Question: I create ItemsControl template like this:
'''
<ItemsControl.ItemTemplate>
<DataTemplate>
<TextBox Text="{Binding }" />
</DataTemplate>
</ItemsControl.ItemTemplate>
'''
It works when I run on simulator. But I notice there are gaps between each TextBox.
I check the margins for TextBox are 0s. And ItemsControl Margins are 0s.
So can you please tell me where there are gaps in each items control?
Thank you.

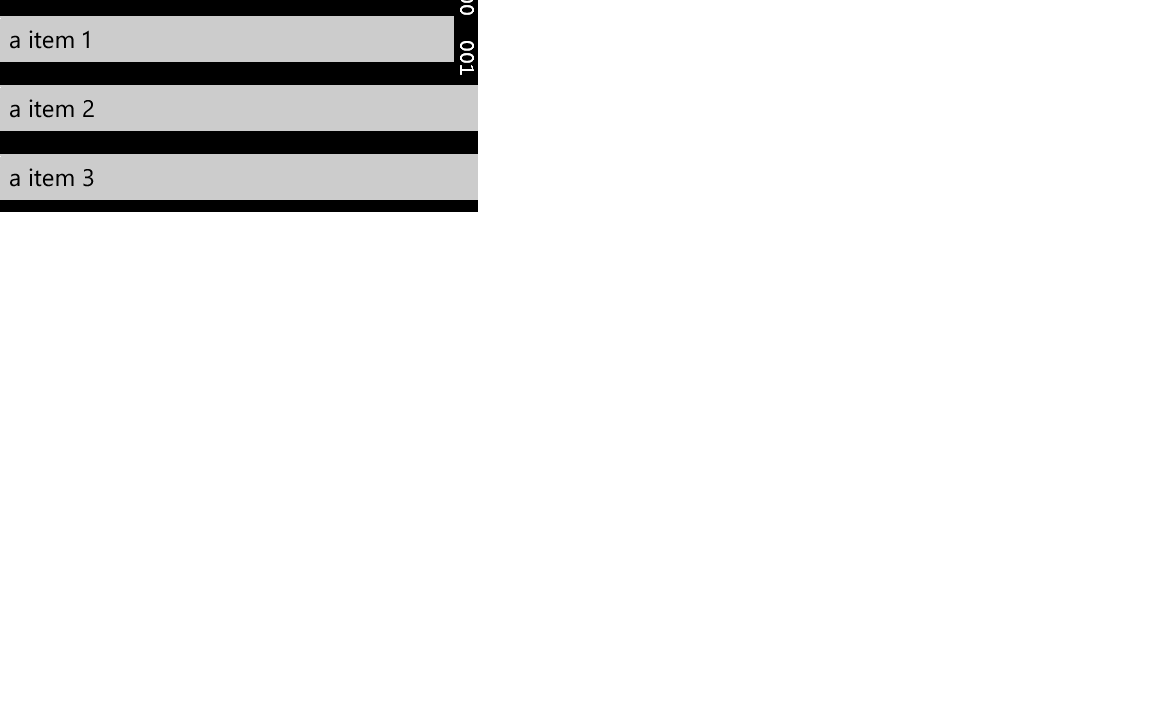
Answer: The gap is created by the TextBox and not by the ItemsControl.
To get rid of the gap, you have to edit the style of TextBox and remove the 'PhoneTouchTargetOverhang' margin of the Outer most border within the Control Template.
Here is the style,
'''
<Style x:Key="TextBoxStyle1" TargetType="TextBox">
<Setter Property="FontFamily" Value="{StaticResource PhoneFontFamilyNormal}"/>
<Setter Property="FontSize" Value="{StaticResource PhoneFontSizeMediumLarge}"/>
<Setter Property="Background" Value="{StaticResource PhoneTextBoxBrush}"/>
<Setter Property="Foreground" Value="{StaticResource PhoneTextBoxForegroundBrush}"/>
<Setter Property="BorderBrush" Value="{StaticResource PhoneTextBoxBrush}"/>
<Setter Property="SelectionBackground" Value="{StaticResource PhoneAccentBrush}"/>
<Setter Property="SelectionForeground" Value="{StaticResource PhoneTextBoxSelectionForegroundBrush}"/>
<Setter Property="BorderThickness" Value="{StaticResource PhoneBorderThickness}"/>
<Setter Property="Padding" Value="2"/>
<Setter Property="Template">
<Setter.Value>
<ControlTemplate TargetType="TextBox">
<Grid Background="Transparent">
<VisualStateManager.VisualStateGroups>
<VisualStateGroup x:Name="CommonStates">
<VisualState x:Name="Normal"/>
<VisualState x:Name="MouseOver"/>
<VisualState x:Name="Disabled">
<Storyboard>
<ObjectAnimationUsingKeyFrames Storyboard.TargetProperty="Background" Storyboard.TargetName="MainBorder">
<DiscreteObjectKeyFrame KeyTime="0" Value="Transparent"/>
</ObjectAnimationUsingKeyFrames>
<ObjectAnimationUsingKeyFrames Storyboard.TargetProperty="BorderBrush" Storyboard.TargetName="MainBorder">
<DiscreteObjectKeyFrame KeyTime="0" Value="{StaticResource PhoneDisabledBrush}"/>
</ObjectAnimationUsingKeyFrames>
<ObjectAnimationUsingKeyFrames Storyboard.TargetProperty="Foreground" Storyboard.TargetName="ContentElement">
<DiscreteObjectKeyFrame KeyTime="0" Value="{StaticResource PhoneDisabledBrush}"/>
</ObjectAnimationUsingKeyFrames>
</Storyboard>
</VisualState>
<VisualState x:Name="ReadOnly">
<Storyboard>
<ObjectAnimationUsingKeyFrames Storyboard.TargetProperty="Visibility" Storyboard.TargetName="MainBorder">
<DiscreteObjectKeyFrame KeyTime="0">
<DiscreteObjectKeyFrame.Value>
<Visibility>Collapsed</Visibility>
</DiscreteObjectKeyFrame.Value>
</DiscreteObjectKeyFrame>
</ObjectAnimationUsingKeyFrames>
<ObjectAnimationUsingKeyFrames Storyboard.TargetProperty="Visibility" Storyboard.TargetName="ReadonlyBorder">
<DiscreteObjectKeyFrame KeyTime="0">
<DiscreteObjectKeyFrame.Value>
<Visibility>Visible</Visibility>
</DiscreteObjectKeyFrame.Value>
</DiscreteObjectKeyFrame>
</ObjectAnimationUsingKeyFrames>
<ObjectAnimationUsingKeyFrames Storyboard.TargetProperty="Background" Storyboard.TargetName="ReadonlyBorder">
<DiscreteObjectKeyFrame KeyTime="0" Value="{StaticResource PhoneTextBoxBrush}"/>
</ObjectAnimationUsingKeyFrames>
<ObjectAnimationUsingKeyFrames Storyboard.TargetProperty="BorderBrush" Storyboard.TargetName="ReadonlyBorder">
<DiscreteObjectKeyFrame KeyTime="0" Value="{StaticResource PhoneTextBoxBrush}"/>
</ObjectAnimationUsingKeyFrames>
<ObjectAnimationUsingKeyFrames Storyboard.TargetProperty="Foreground" Storyboard.TargetName="ContentElement">
<DiscreteObjectKeyFrame KeyTime="0" Value="{StaticResource PhoneTextBoxReadOnlyBrush}"/>
</ObjectAnimationUsingKeyFrames>
</Storyboard>
</VisualState>
</VisualStateGroup>
<VisualStateGroup x:Name="FocusStates">
<VisualState x:Name="Focused">
<Storyboard>
<ObjectAnimationUsingKeyFrames Storyboard.TargetProperty="Background" Storyboard.TargetName="MainBorder">
<DiscreteObjectKeyFrame KeyTime="0" Value="{StaticResource PhoneTextBoxEditBackgroundBrush}"/>
</ObjectAnimationUsingKeyFrames>
<ObjectAnimationUsingKeyFrames Storyboard.TargetProperty="BorderBrush" Storyboard.TargetName="MainBorder">
<DiscreteObjectKeyFrame KeyTime="0" Value="{StaticResource PhoneTextBoxEditBorderBrush}"/>
</ObjectAnimationUsingKeyFrames>
</Storyboard>
</VisualState>
<VisualState x:Name="Unfocused"/>
</VisualStateGroup>
</VisualStateManager.VisualStateGroups>
<Border x:Name="MainBorder" BorderBrush="{TemplateBinding BorderBrush}" BorderThickness="{TemplateBinding BorderThickness}" Background="{TemplateBinding Background}" Margin="0"/>
<Border x:Name="ReadonlyBorder" BorderBrush="{StaticResource PhoneDisabledBrush}" BorderThickness="{TemplateBinding BorderThickness}" Background="Transparent" Margin="0" Visibility="Collapsed"/>
<Border BorderBrush="Transparent" BorderThickness="{TemplateBinding BorderThickness}" Background="Transparent" Margin="{StaticResource PhoneTouchTargetOverhang}">
<ContentControl x:Name="ContentElement" BorderThickness="0" HorizontalContentAlignment="Stretch" Margin="{StaticResource PhoneTextBoxInnerMargin}" Padding="{TemplateBinding Padding}" VerticalContentAlignment="Stretch"/>
</Border>
</Grid>
</ControlTemplate>
</Setter.Value>
</Setter>
</Style>
'''
And Here is the ItemsControl XAML,
'''
<ItemsControl>
<ItemsControl.Items>
<StackPanel>
<TextBox Style="{StaticResource TextBoxStyle1}" ></TextBox>
<TextBox Style="{StaticResource TextBoxStyle1}" ></TextBox>
<TextBox Style="{StaticResource TextBoxStyle1}" ></TextBox>
</StackPanel>
</ItemsControl.Items>
</ItemsControl>
'''